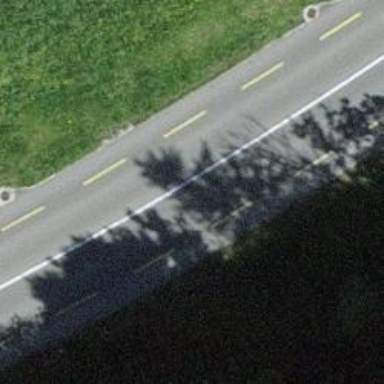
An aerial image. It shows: Primary highway with asphalt surface and designated lane for cyclists.